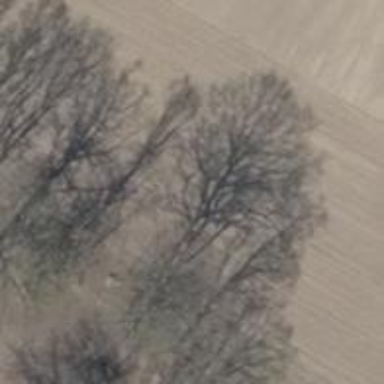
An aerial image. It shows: Row of trees in natural setting.